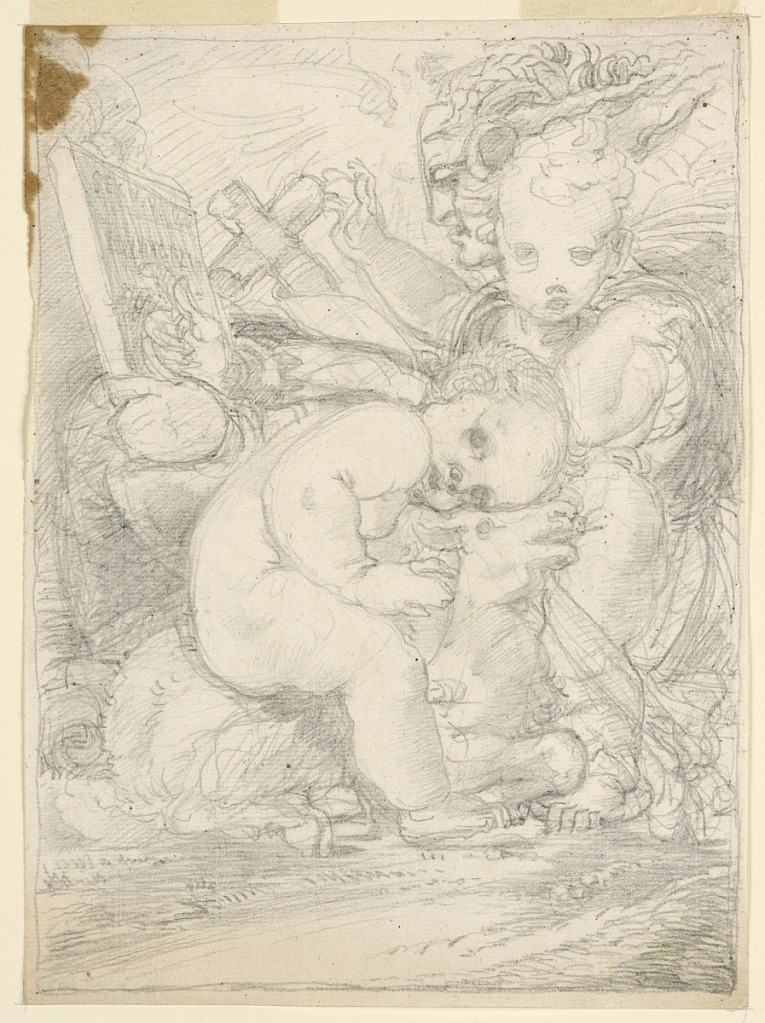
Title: The Child, Saint John the Baptist and, Possibly, Saint Elizabeth
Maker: Fortunato Duranti, Italian, 1787 - 1863
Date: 1820–1850
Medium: Graphite, impressed lines on paper
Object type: Drawing
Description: The Child is sitting upon the lamb, leaning his head against it. Behind stands Saint John as a boy, raising his right hand and carrying in his left the cross staff. Behind him sits an elderly